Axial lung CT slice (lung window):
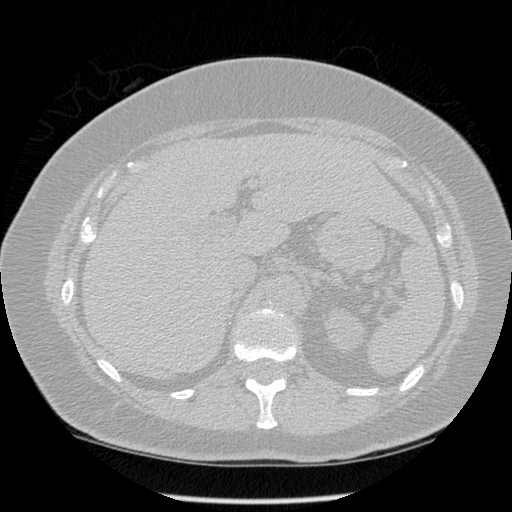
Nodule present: no